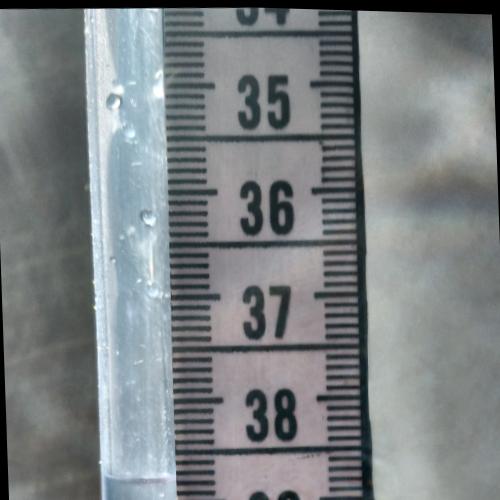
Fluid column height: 38.8 cm